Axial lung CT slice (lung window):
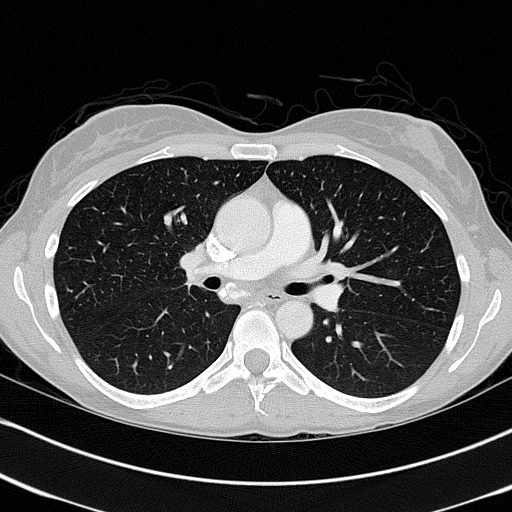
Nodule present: no